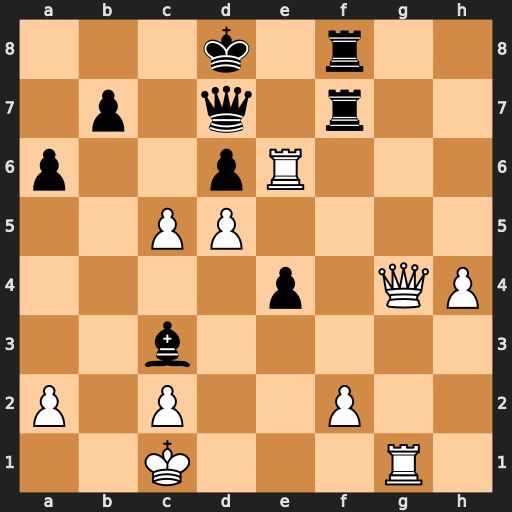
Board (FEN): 3k1r2/1p1q1r2/p2pR3/2PP4/4p1QP/2b5/P1P2P2/2K3R1
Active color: w
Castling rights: -
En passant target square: -
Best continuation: Rxd6 Qxd6 cxd6